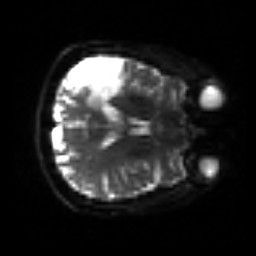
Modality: sbref
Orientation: axial
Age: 59
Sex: female
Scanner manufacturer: siemens
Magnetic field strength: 3 T
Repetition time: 3.2 s
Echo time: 0.081 s